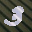
Label: 3